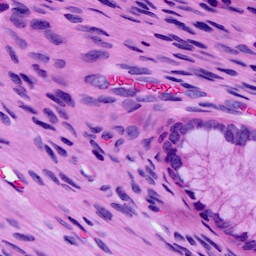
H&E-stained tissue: Cervix